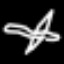
Label: airplane